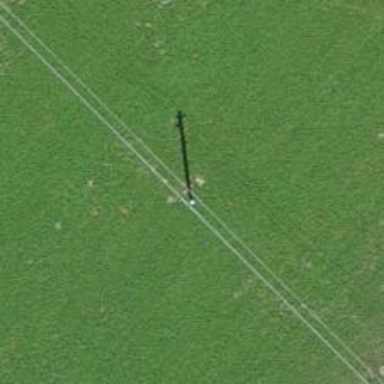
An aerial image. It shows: Power pole.